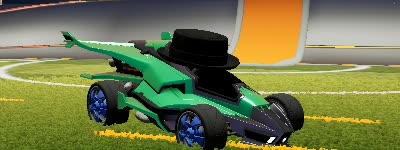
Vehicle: aftershock